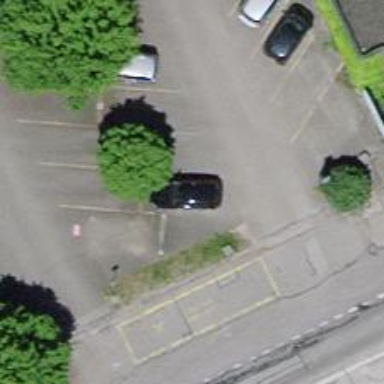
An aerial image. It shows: Car sharing facility.